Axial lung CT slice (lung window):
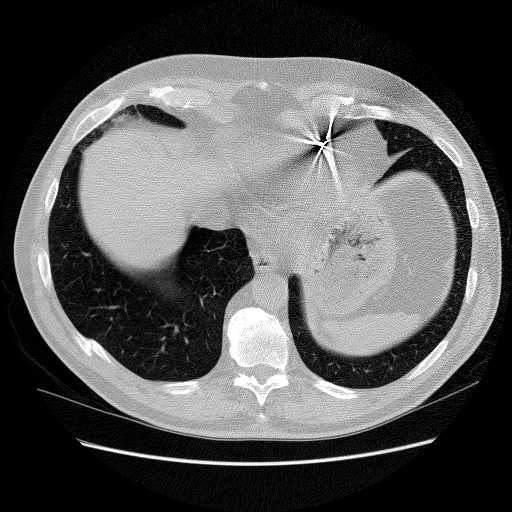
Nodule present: no